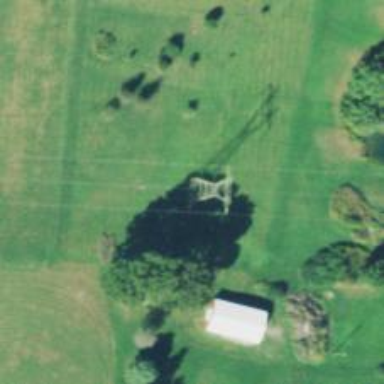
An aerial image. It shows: Lattice structure tower used for power transmission.